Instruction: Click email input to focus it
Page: traveler
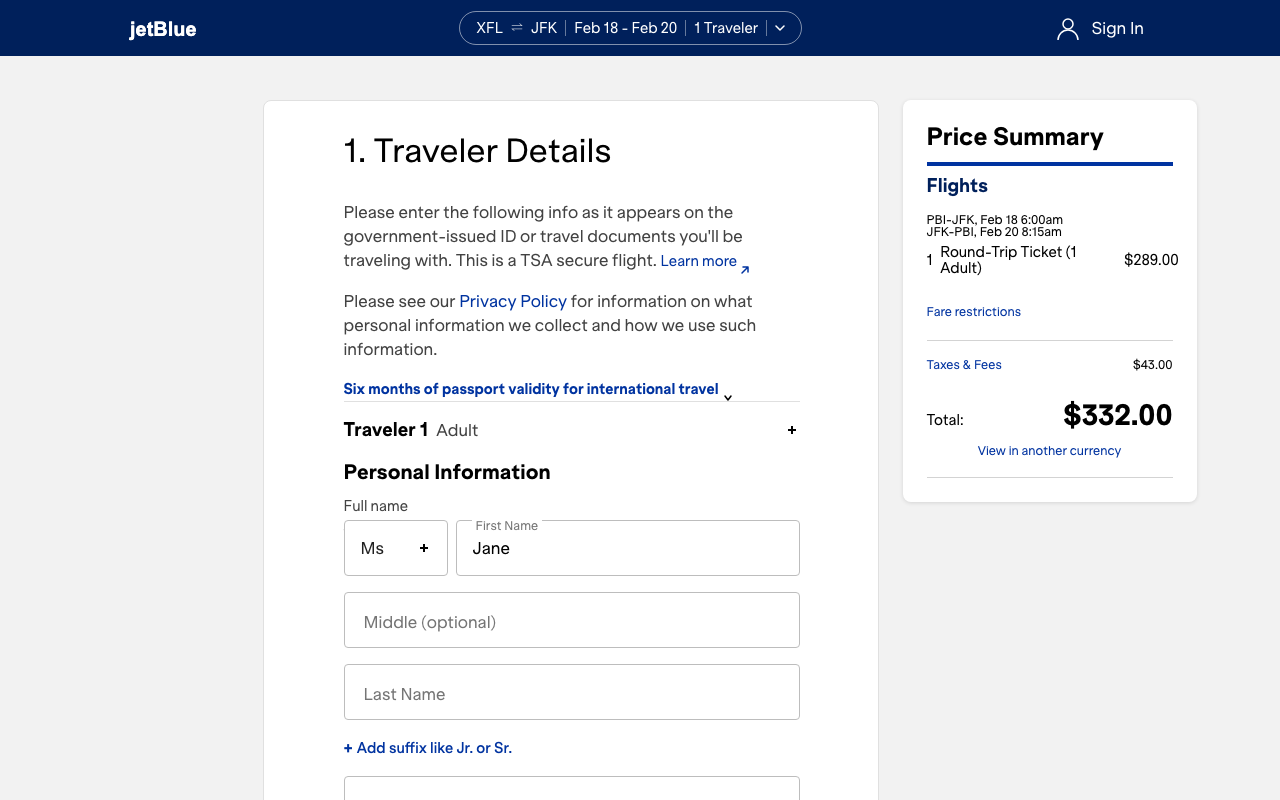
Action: click